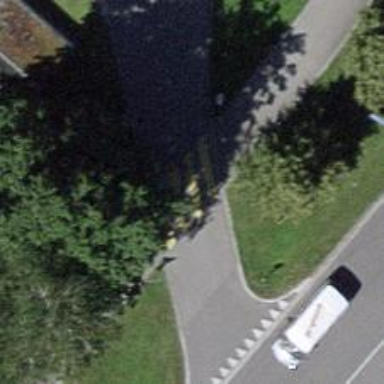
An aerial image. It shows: Uncontrolled zebra crossing on the road.